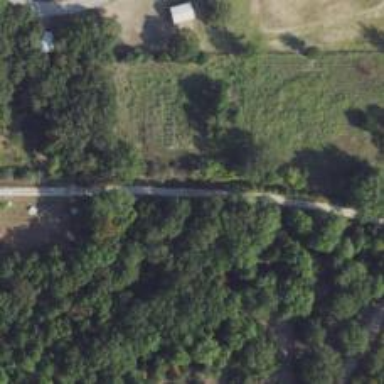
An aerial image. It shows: Driveway leading to service road.